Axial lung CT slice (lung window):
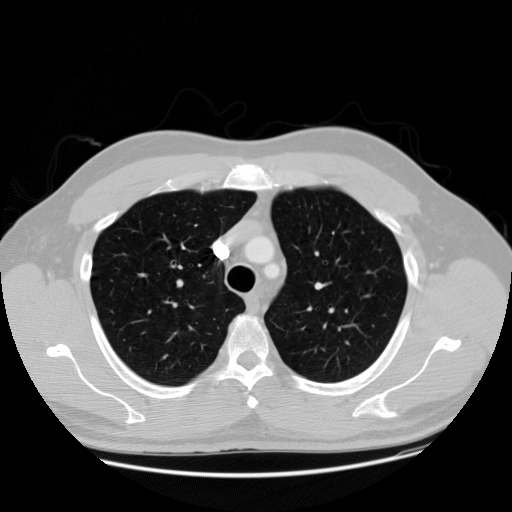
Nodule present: no